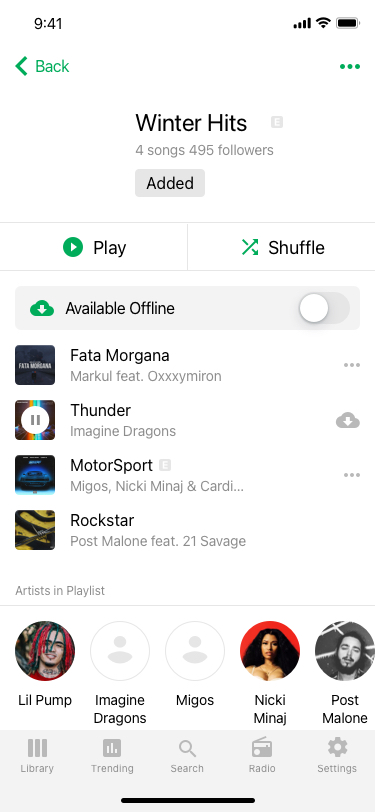
Text in this UI design:
KK
9:41 AM
Fata Morgana
Markul feat. Oxxxymiron
Play
Shuffle
Available Offline
Thunder
Imagine Dragons
MotorSport
Migos, Nicki Minaj & Cardi…
Artists in Playlist
Rockstar
Post Malone feat. 21 Savage
Back
Added
Winter Hits
4 songs 495 followers